Question: I need to install and configure MySQL Server silently.
For this, I have created a batch file :
'''
echo Installing MySQL Server. Please wait...
msiexec /i "mysql-5.5.32-winx64.msi" /qn
echo Configurating MySQL Server...
"C:\Program Files\MySQL\MySQL Server 5.5in\mysqlinstanceconfig.exe" -i -q ServiceName=MySQL RootPassword=mysql ServerType=DEVELOPER DatabaseType=MYISAM Port=3306 Charset=utf8
echo Installation was successfully
'''
I need to install MySQL Server and allow other Clients to connect Server by Checked 'Enable root access from remote machines'.
By default that option is disable.
You can see GUI configuration here :

So, How set 'Checked' that option into batch file ?
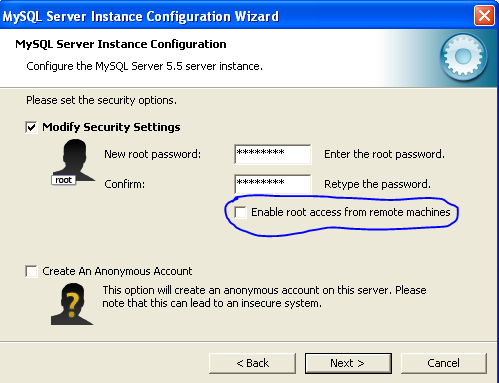
Answer: Just for answer to question of this topic , I should say for CHECK 'Enable root access from remote machines' option you just need to add 'SkipNetworking=no' to batch file configuration lines.
Above command allow to all clients connect to root user and it's not a wisely way.
As @MikeBrant said on comments it's worst way to sharing MySQL databases.
Instead that insecure way, we need to create a user and make 'GRANT ACCESS' to that, like so :
'''
@echo off
echo Installing MySQL Server. Please wait...
msiexec /i "mysql-5.5.32-win32.msi" /qn
echo Configurating MySQL Server...
"%ProgramFiles%\MySQL\MySQL Server 5.5in\mysqlinstanceconfig.exe" -i -q ServiceName=MySQL RootPassword=mysql ServerType=DEVELOPER DatabaseType=MYISAM Port=3306 Charset=utf8
echo MySQL has been installed successfully
setx PATH "%%Program Files%\MySQL\MySQL Server 5.5in%;"
cd /
c:
mysql --user=root --password=mysql -e "CREATE USER 'myuser'@'localhost' IDENTIFIED BY '123456';"
;
mysql --user=root --password=mysql -e "GRANT ALL ON mydatabase.* TO 'myuser'@'192.168.0.%' IDENTIFIED BY '123abc' WITH GRANT OPTION; FLUSH PRIVILEGES;"
'''
Good Luck